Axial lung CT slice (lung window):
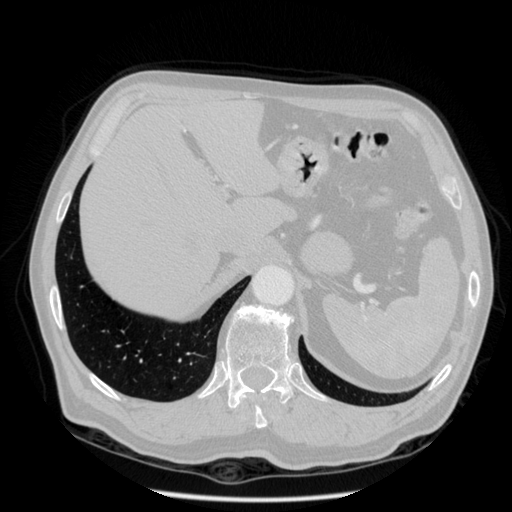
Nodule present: no